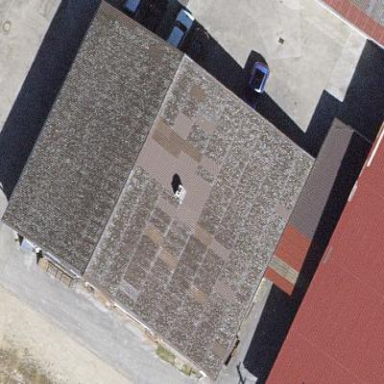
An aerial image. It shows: Warehouse.